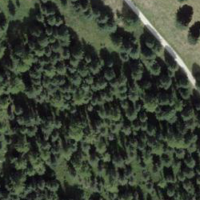
EUNIS habitat code: 43
Species observed at this site:
Nucifraga caryocatactes
Colias palaeno